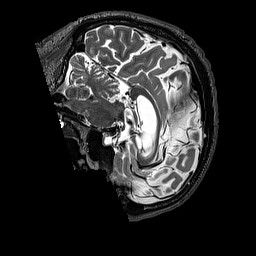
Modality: T2w
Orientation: sagittal
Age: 71
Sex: male
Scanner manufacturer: siemens
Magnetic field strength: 3 T
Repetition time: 3.2 s
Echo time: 0.567 s